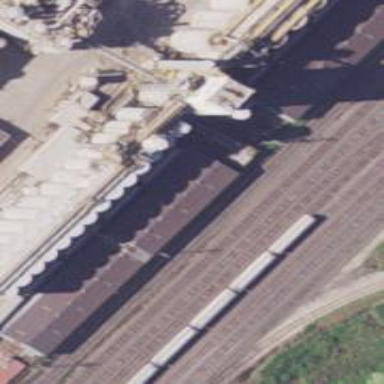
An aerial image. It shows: Railway siding for service.